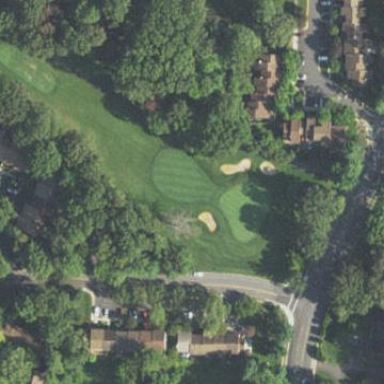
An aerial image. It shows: Grassy area designated as golf fairway.